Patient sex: M
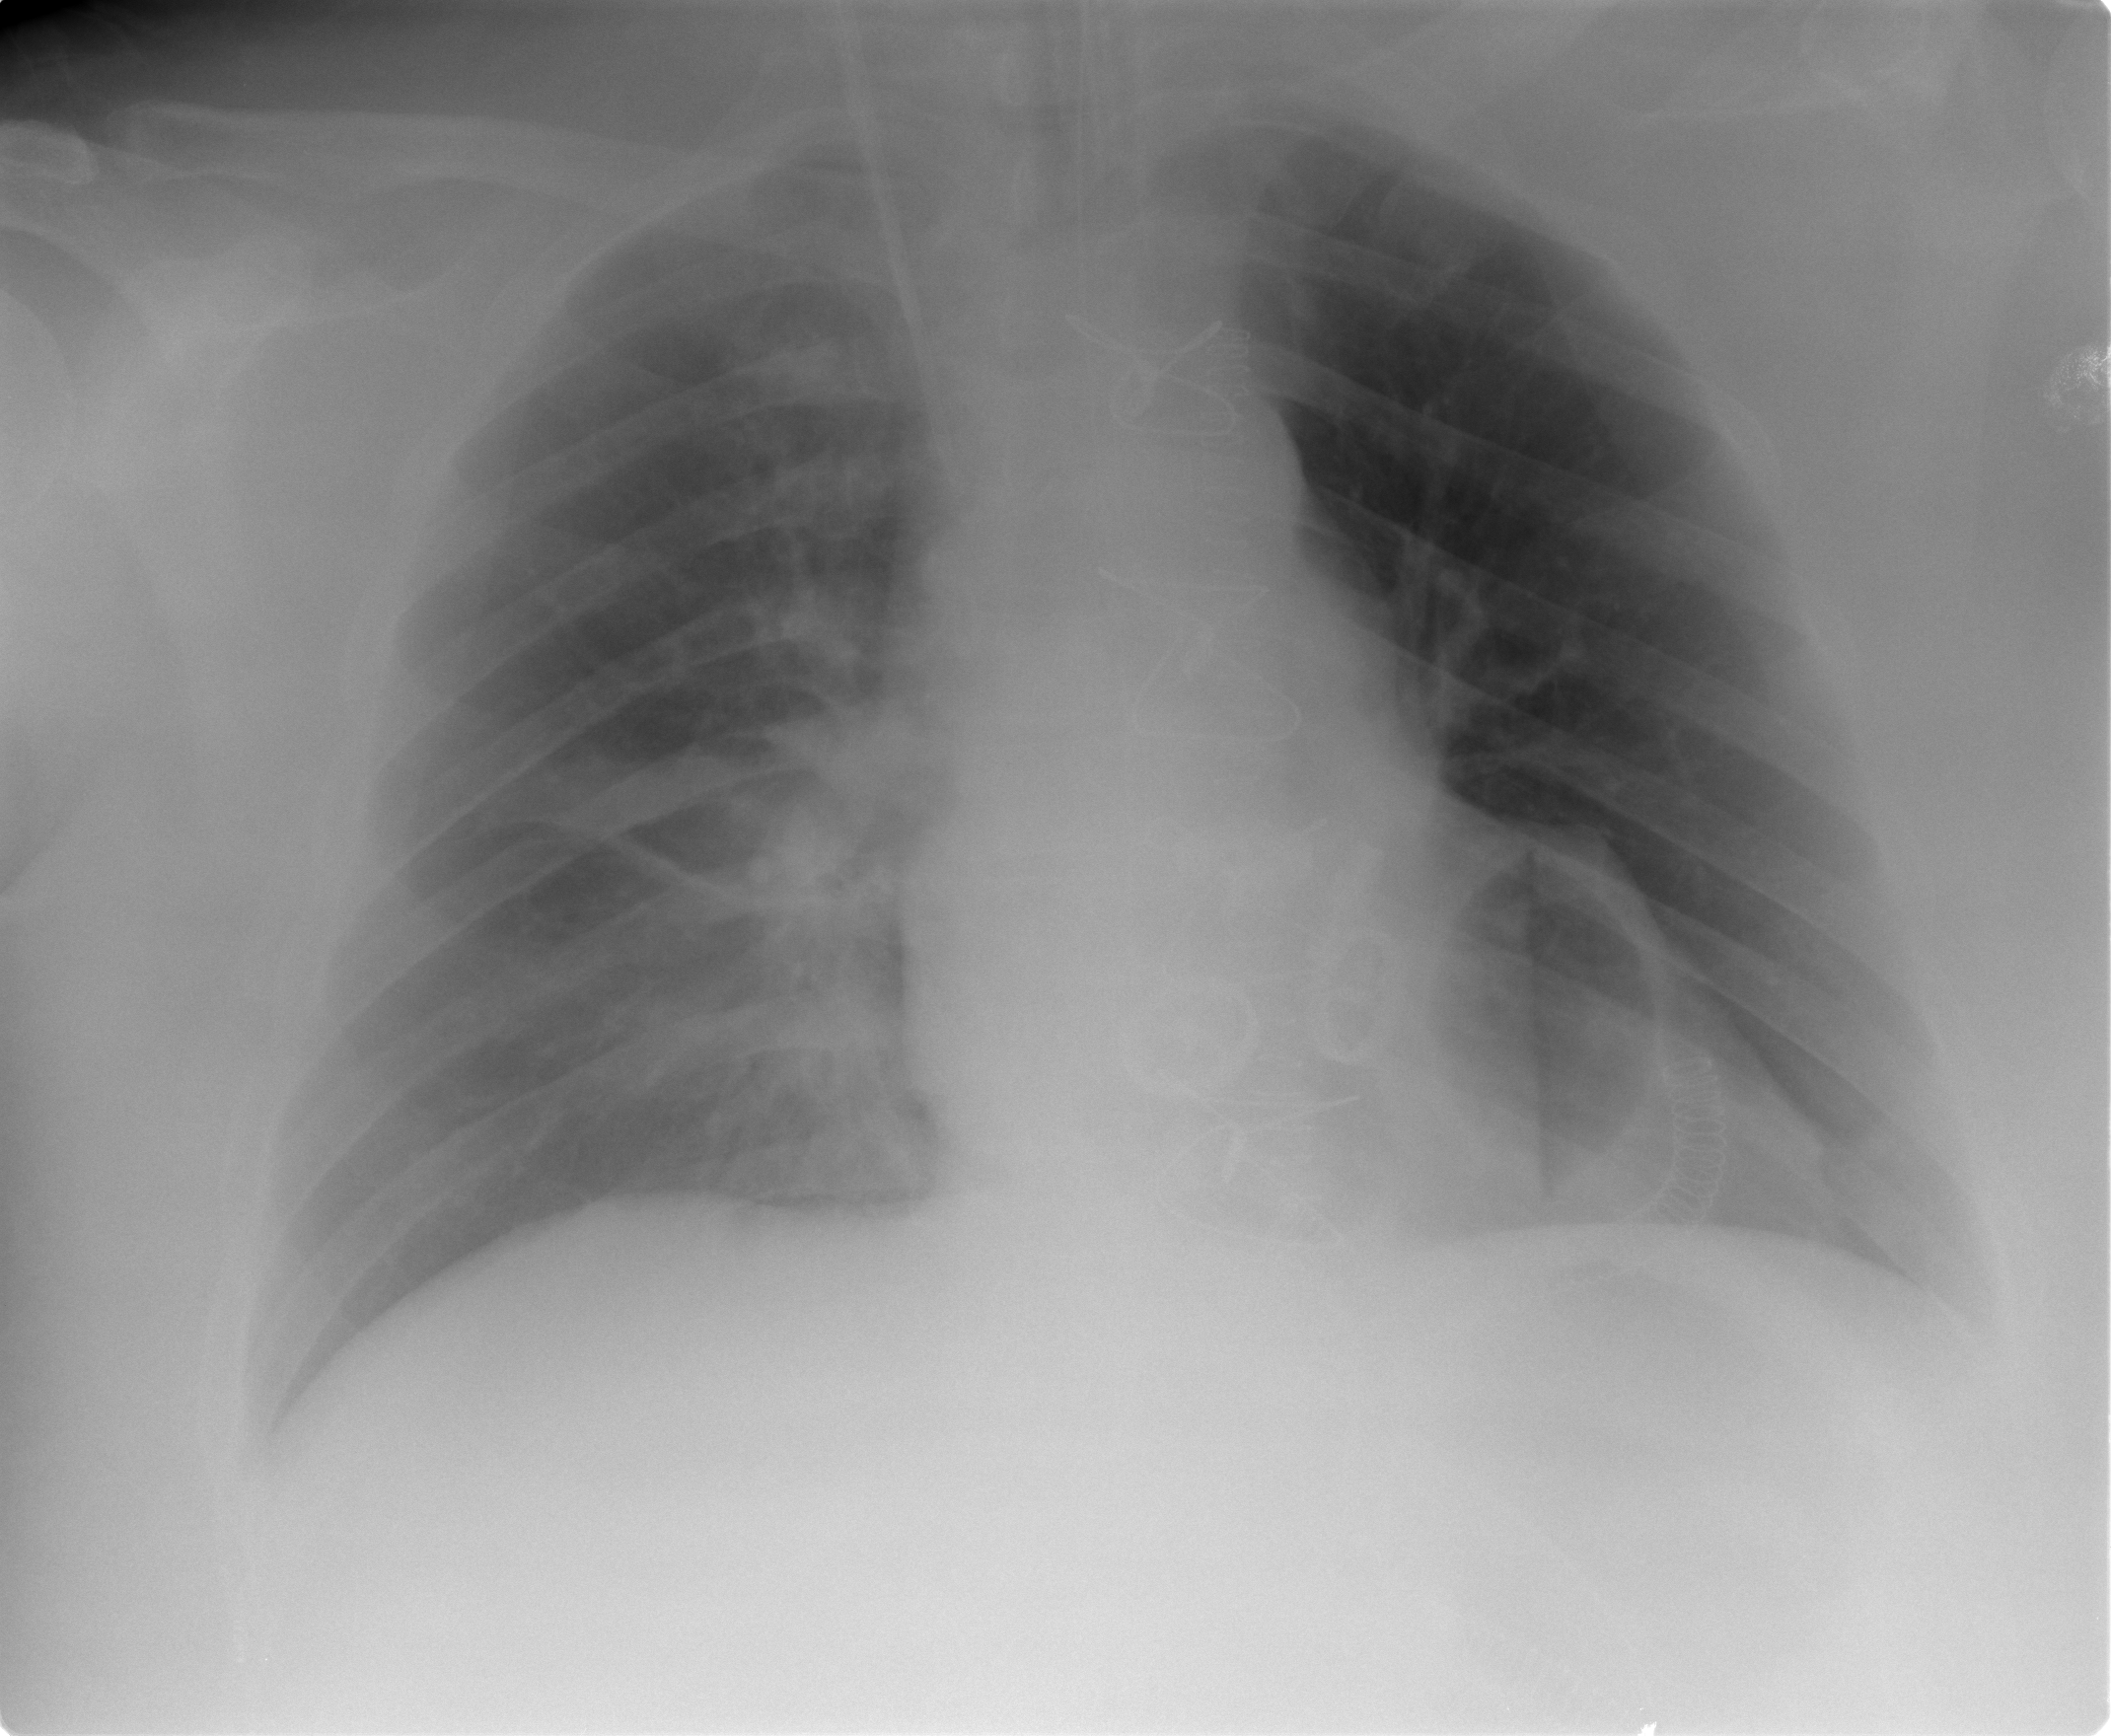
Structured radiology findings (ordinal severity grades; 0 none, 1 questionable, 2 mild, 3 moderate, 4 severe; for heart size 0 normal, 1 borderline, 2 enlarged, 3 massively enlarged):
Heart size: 0
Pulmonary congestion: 1
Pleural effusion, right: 1
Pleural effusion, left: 0
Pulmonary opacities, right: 0
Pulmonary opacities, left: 0
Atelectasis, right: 1
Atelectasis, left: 2